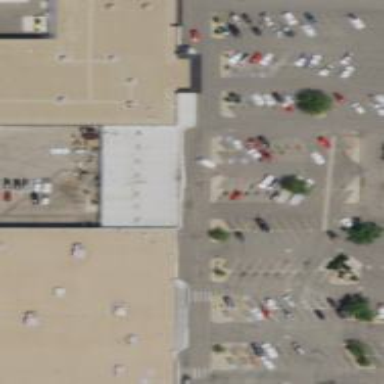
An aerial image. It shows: Unpaved surface parking area.